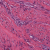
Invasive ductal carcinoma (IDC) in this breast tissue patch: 0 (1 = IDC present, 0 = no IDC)